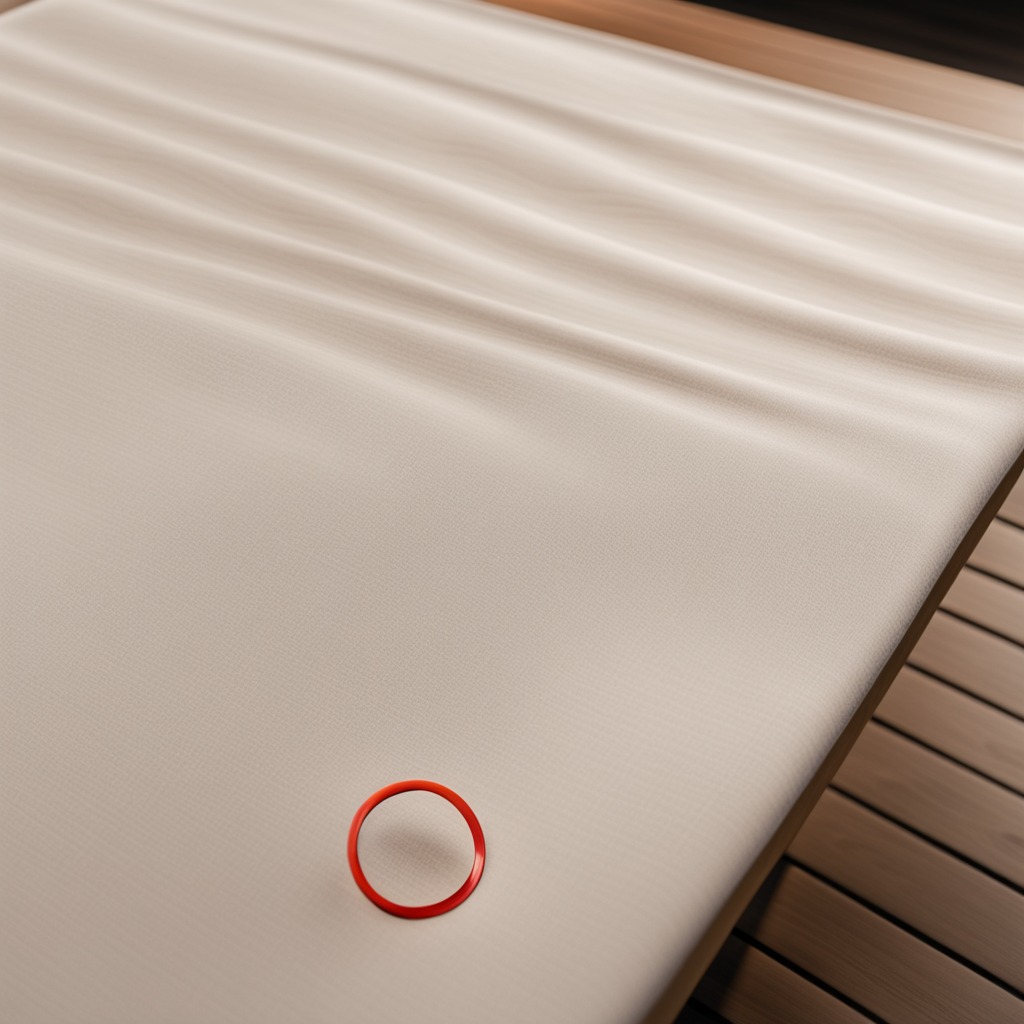
A rubber O-ring is lying on the wooden table.